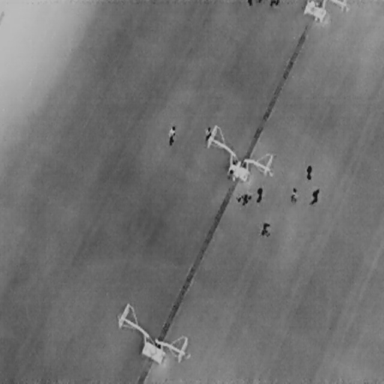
There are 11 People in the infrared image.